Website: home-depot
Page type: receipt
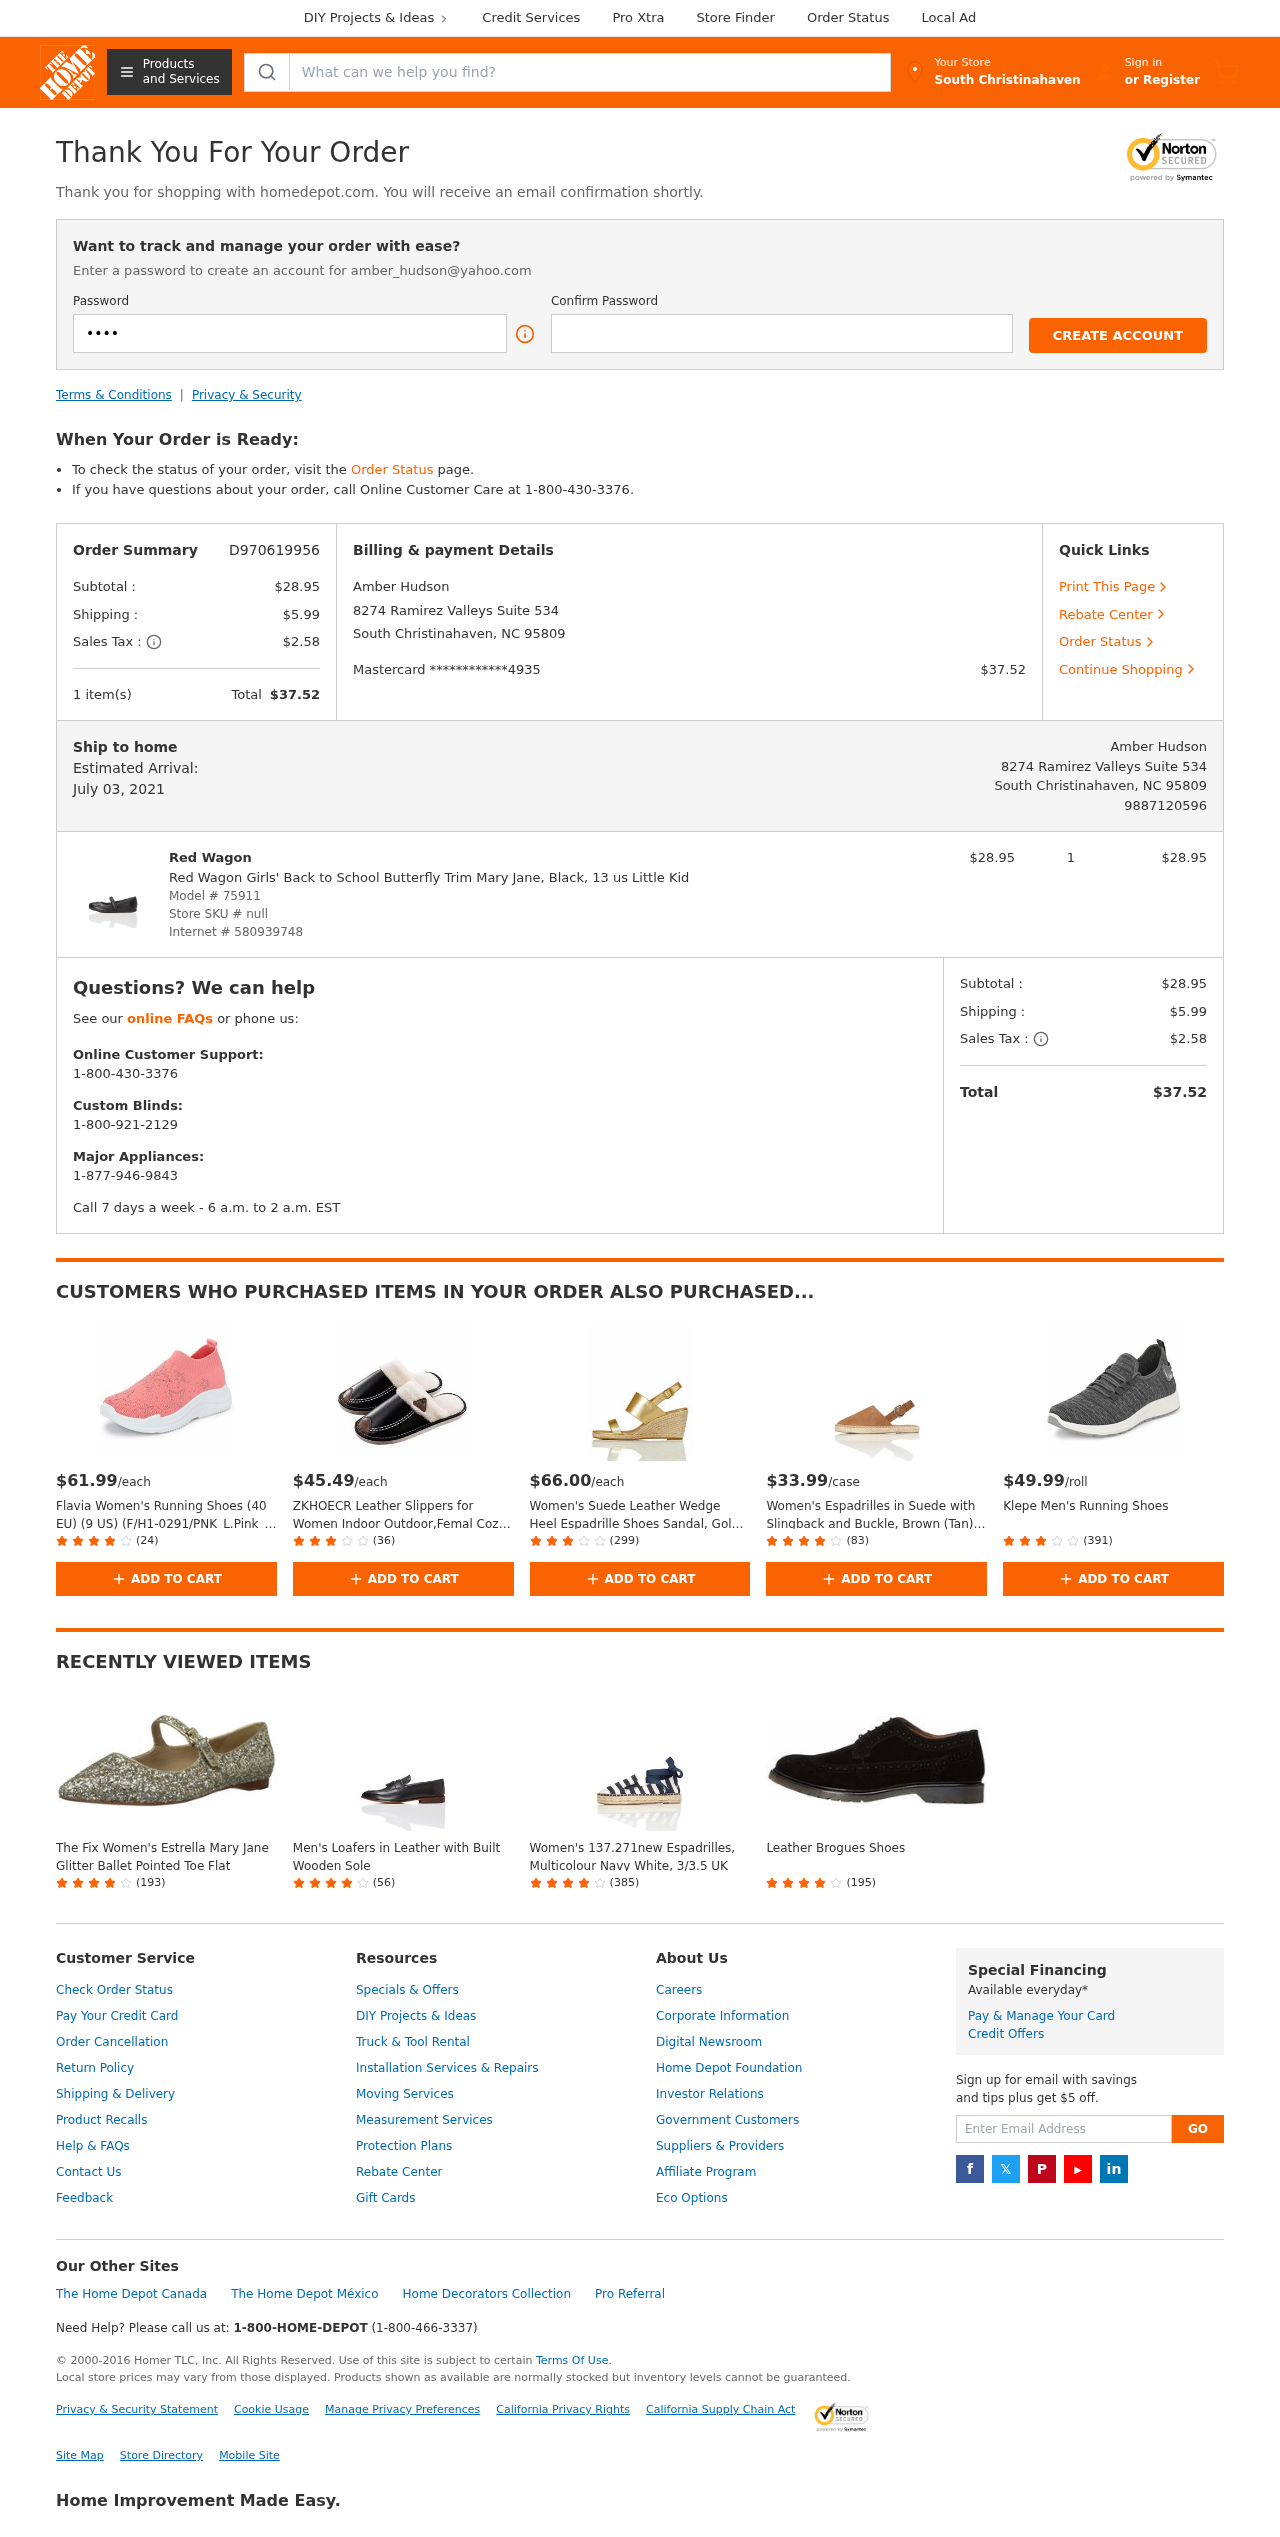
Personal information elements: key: PII_CARD_LAST4
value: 4935
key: PII_CARD_TYPE
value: Mastercard
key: PII_CITY
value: South Christinahaven
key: PII_EMAIL
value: amber_hudson@yahoo.com
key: PII_FULLNAME
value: Amber Hudson
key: PII_PHONE
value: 9887120596
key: PII_STREET
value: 8274 Ramirez Valleys Suite 534
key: PII_CITY_STATE_ZIP
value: South Christinahaven, NC 95809
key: PII_FULLNAME2
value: Amber Hudson
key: PII_POSTCODE
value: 95809
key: PII_STATE_ABBR
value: NC
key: PII_POSTCODE_FULL
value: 95809
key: PII_CITY_STATE
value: South Christinahaven, NC
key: PII_POSTCODE_NUMERIC
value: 95809
Product elements: key: PRODUCT1_BRAND
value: Red Wagon
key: PRODUCT1_NAME
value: Red Wagon Girls' Back to School Butterfly Trim Mary Jane, Black, 13 us Little Kid
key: PRODUCT1_PRICE
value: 28.95
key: PRODUCT1_QUANTITY
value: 1
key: PRODUCT2_PRICE
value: $61.99
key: PRODUCT2_NAME
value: Flavia Women's Running Shoes (40 EU) (9 US) (F/H1-0291/PNK_L.Pink_8 UK)
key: PRODUCT2_NUM_RATINGS
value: (24)
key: PRODUCT3_PRICE
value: $45.49
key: PRODUCT3_NAME
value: ZKHOECR Leather Slippers for Women Indoor Outdoor,Femal Cozy Cotton Lightweight Warm Shoes Winter An
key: PRODUCT3_NUM_RATINGS
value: (36)
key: PRODUCT4_PRICE
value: $66.00
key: PRODUCT4_NAME
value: Women's Suede Leather Wedge Heel Espadrille Shoes Sandal, Gold Gold, US-0 / Asia Size s
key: PRODUCT4_NUM_RATINGS
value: (299)
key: PRODUCT5_PRICE
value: $33.99
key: PRODUCT5_NAME
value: Women's Espadrilles in Suede with Slingback and Buckle, Brown (Tan), 6 UK
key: PRODUCT5_NUM_RATINGS
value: (83)
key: PRODUCT6_PRICE
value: $49.99
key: PRODUCT6_NAME
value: Klepe Men's Running Shoes
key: PRODUCT6_NUM_RATINGS
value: (391)
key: PRODUCT7_NAME
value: The Fix Women's Estrella Mary Jane Glitter Ballet Pointed Toe Flat
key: PRODUCT7_NUM_RATINGS
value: (193)
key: PRODUCT8_NAME
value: Men's Loafers in Leather with Built Wooden Sole
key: PRODUCT8_NUM_RATINGS
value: (56)
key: PRODUCT9_NAME
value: Women's 137.271new Espadrilles, Multicolour Navy White, 3/3.5 UK
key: PRODUCT9_NUM_RATINGS
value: (385)
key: PRODUCT10_NAME
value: Leather Brogues Shoes
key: PRODUCT10_NUM_RATINGS
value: (195)
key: PRODUCT_MODEL_NUMBER
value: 75911
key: PRODUCT_INTERNET_NUMBER
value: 580939748
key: PRODUCT1_LINE_TOTAL
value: $28.95
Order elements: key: ORDER_ID
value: D970619956
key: ORDER_SUBTOTAL
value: $28.95
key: ORDER_SHIPPING_COST
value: $5.99
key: ORDER_TAX
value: $2.58
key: ORDER_NUM_ITEMS
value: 1 item(s)
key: ORDER_TOTAL
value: $37.52
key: ORDER_DELIVERY_DATE
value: July 03, 2021
Search elements: key: HEADER_SEARCH
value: What can we help you find?
Other elements: key: STORE_SKU
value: null